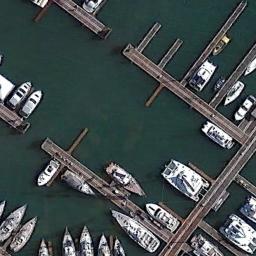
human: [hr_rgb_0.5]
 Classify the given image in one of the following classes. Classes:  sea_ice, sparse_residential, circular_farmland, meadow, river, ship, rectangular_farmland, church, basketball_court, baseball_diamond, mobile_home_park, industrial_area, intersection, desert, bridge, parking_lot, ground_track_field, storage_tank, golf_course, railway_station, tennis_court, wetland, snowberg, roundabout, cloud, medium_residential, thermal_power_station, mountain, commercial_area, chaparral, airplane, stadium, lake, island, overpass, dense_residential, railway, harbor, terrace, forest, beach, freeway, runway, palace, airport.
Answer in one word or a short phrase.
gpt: harbor